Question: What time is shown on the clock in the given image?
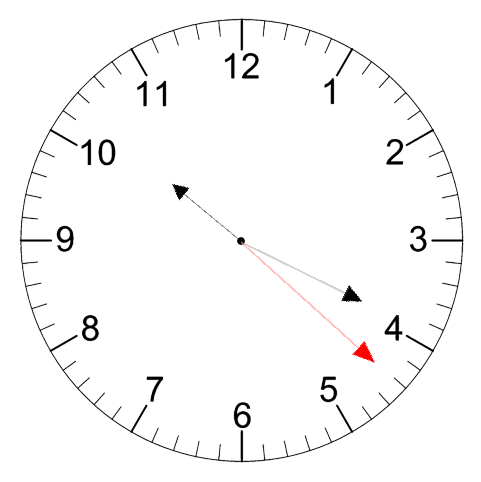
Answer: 10:19:22